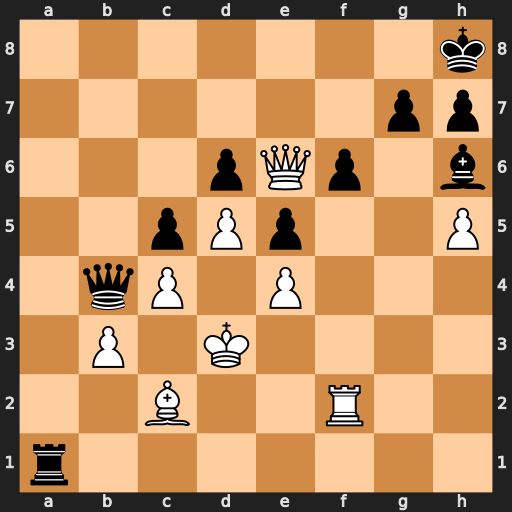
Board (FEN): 7k/6pp/3pQp1b/2pPp2P/1qP1P3/1P1K4/2B2R2/r7
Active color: w
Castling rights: -
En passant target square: -
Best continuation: Qc8#